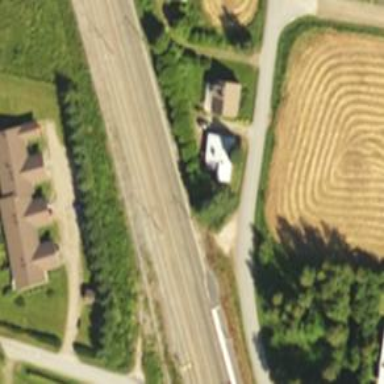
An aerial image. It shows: Railway track with continuous electrified contact lines.